Field crop: maize
Growth stage: 2
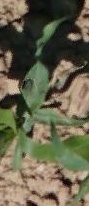
Species: maize